Question: A picture of my attempt here:

I know I can put links within images. But what about emojis. For example, can emoji be used as a link?
Thank you
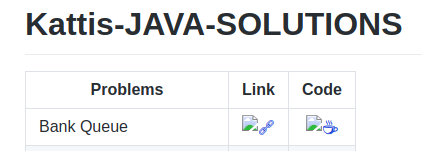
Answer: Try this syntax:
'<URL>'
Result:
<URL>